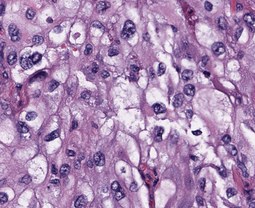
Tumor epithelial tissue: yes
Tumor-associated stroma tissue: no
Normal tissue: no